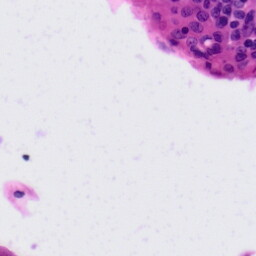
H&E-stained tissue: Tonsil